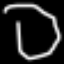
Label: octagon